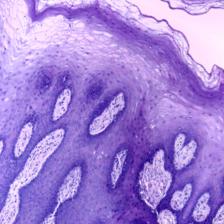
Diagnosis: Normal